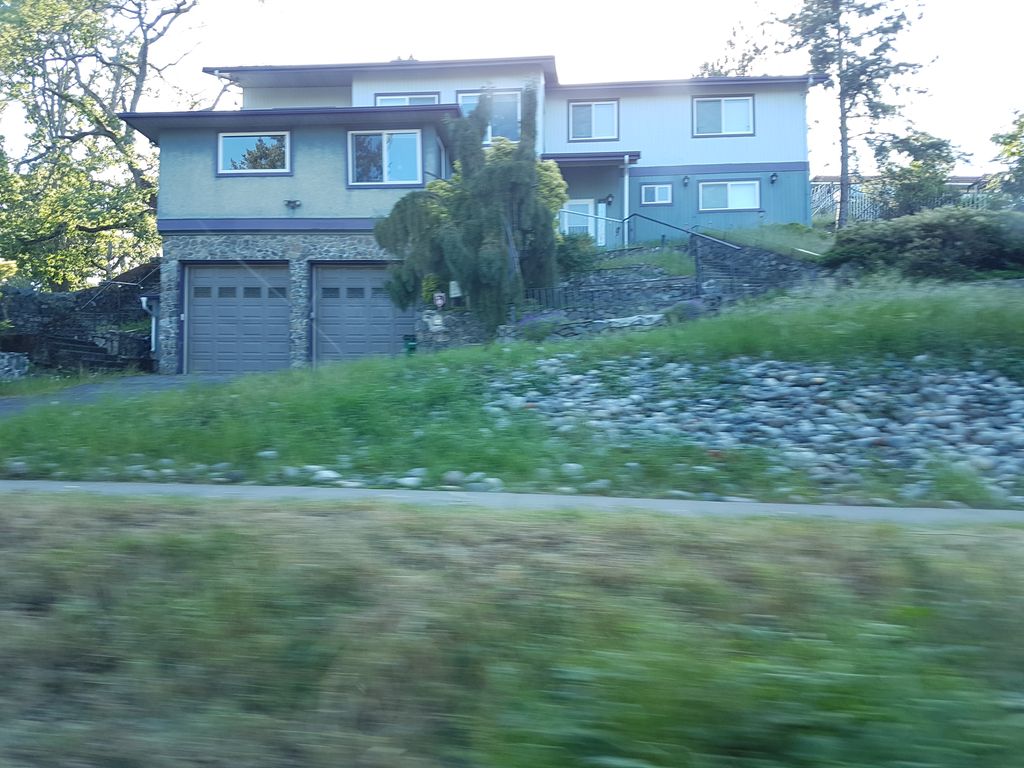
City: victoria